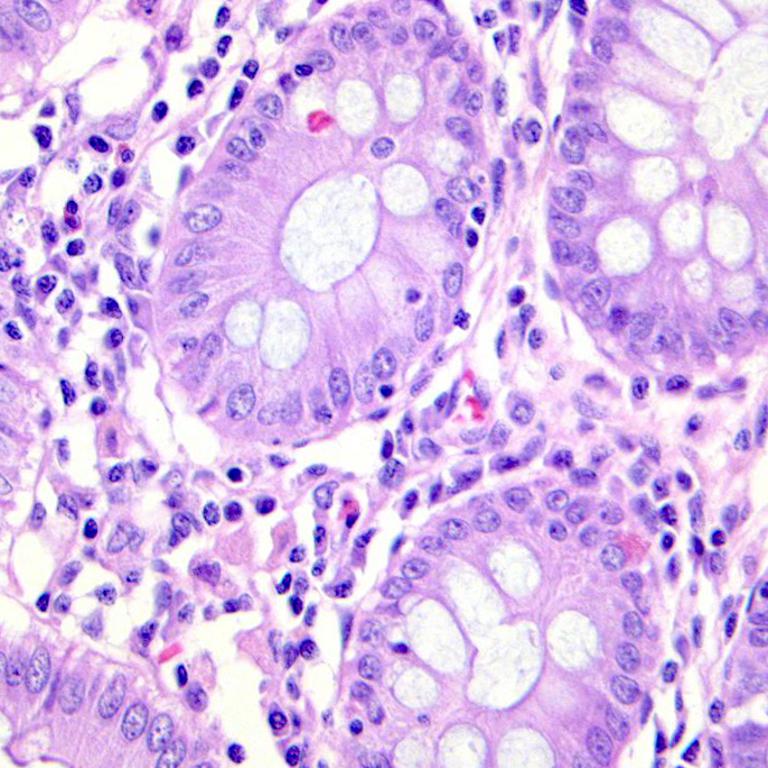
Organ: colon
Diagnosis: benign